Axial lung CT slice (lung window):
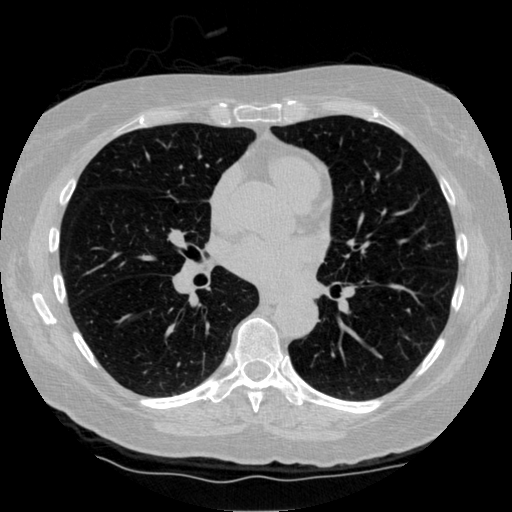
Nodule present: no